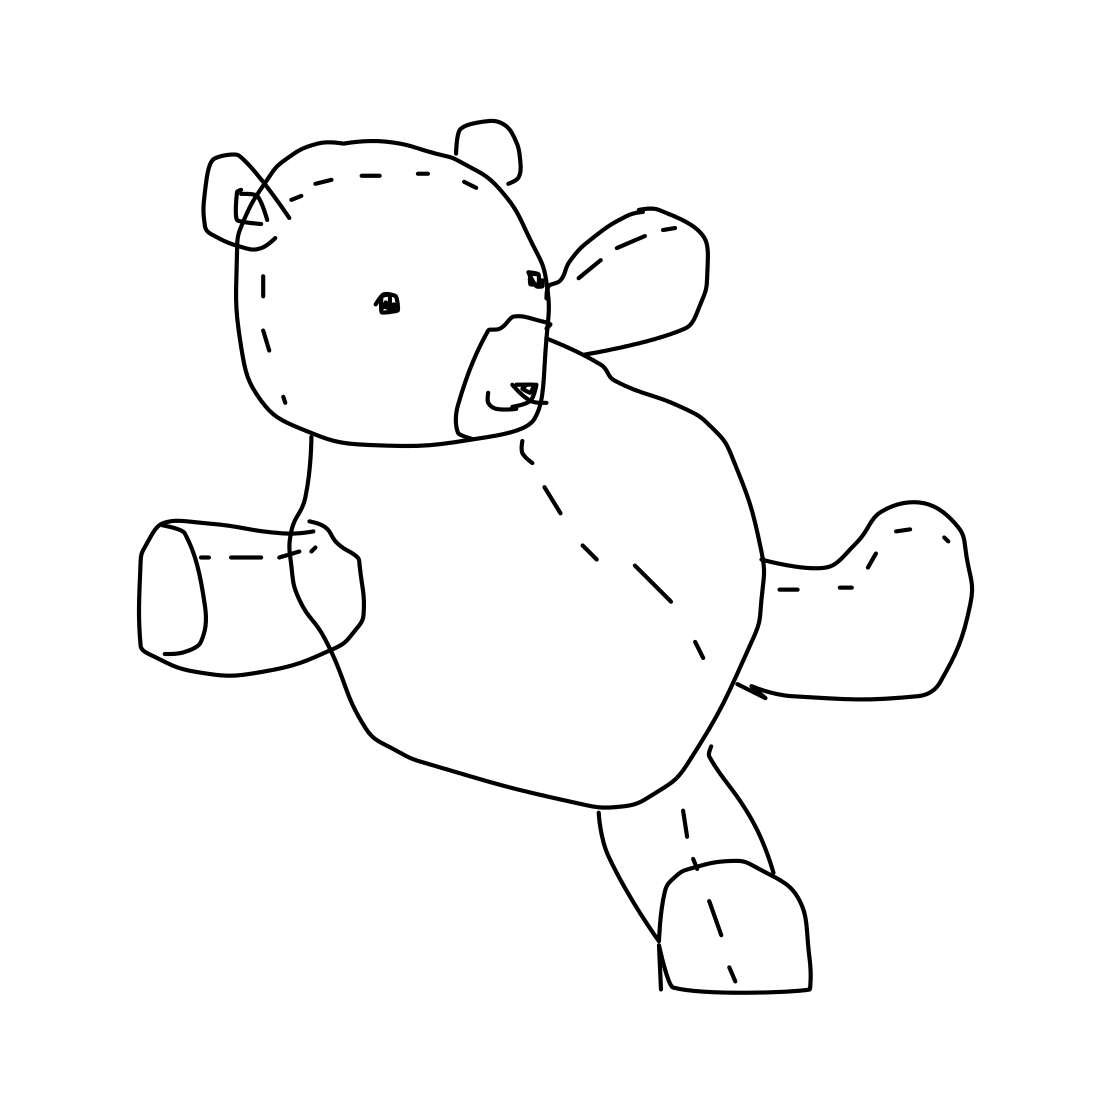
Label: teddy-bear